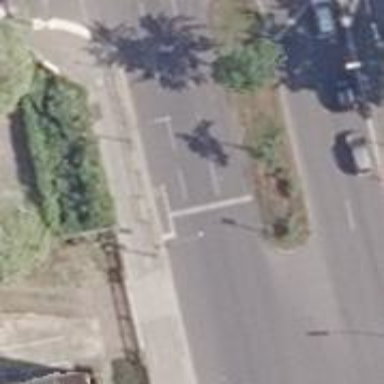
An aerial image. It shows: Road with traffic signals.